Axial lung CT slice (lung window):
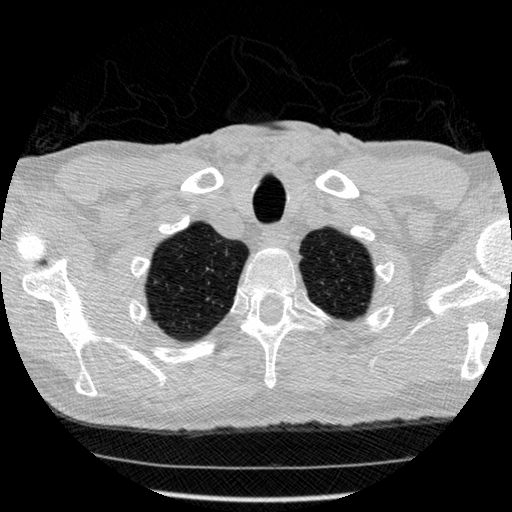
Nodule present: no